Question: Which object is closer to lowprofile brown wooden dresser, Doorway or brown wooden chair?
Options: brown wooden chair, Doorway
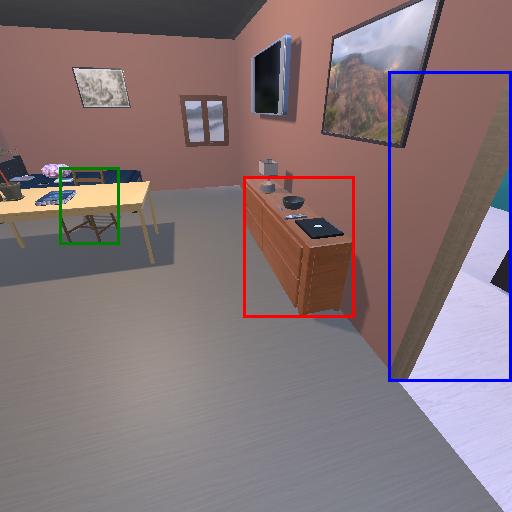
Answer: brown wooden chair